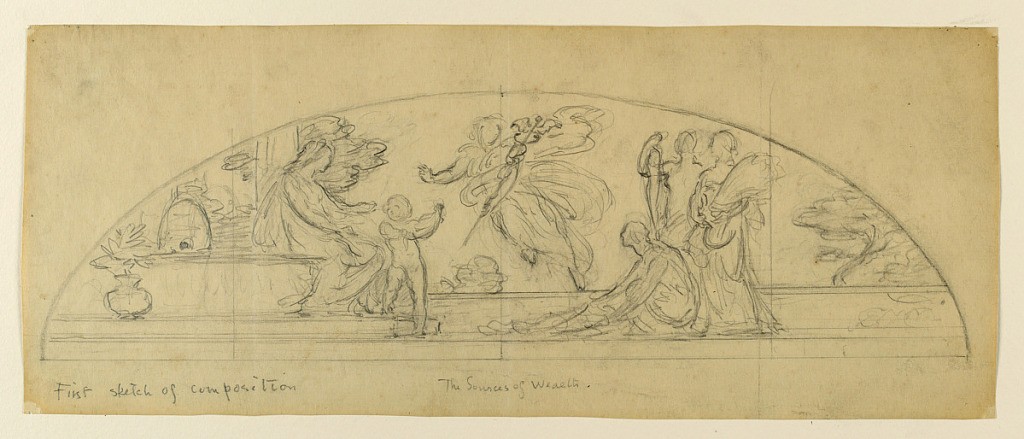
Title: Study for "The Sources of Wealth," Union Trust Company Building, Cleveland, OH
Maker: Kenyon Cox, American, 1856–1919
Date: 1902
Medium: Graphite on paper
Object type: Drawing
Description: Sketch of a lunette with a seated female figure, attended by a group of figures.